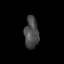
Tissue: skin
Cell type: Endothelial cells
Senescence score: 0.2594
Nuclear area (px): 430
Mean DAPI intensity: 73.884